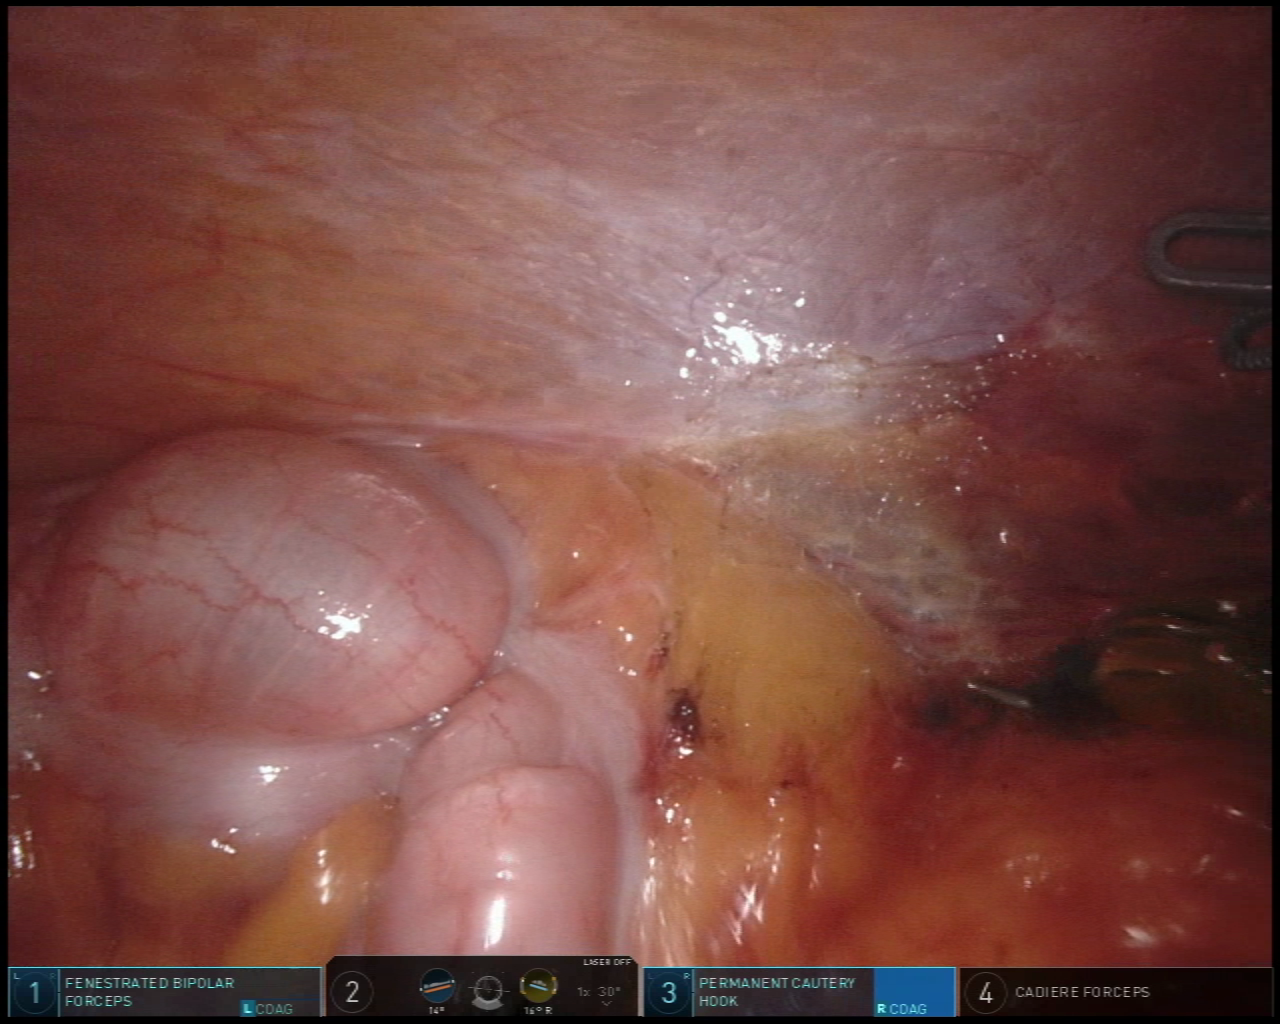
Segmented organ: colon
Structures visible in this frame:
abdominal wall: yes
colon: yes
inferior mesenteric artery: no
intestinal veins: no
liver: no
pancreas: no
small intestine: no
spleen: no
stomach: no
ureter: no
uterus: no
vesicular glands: no